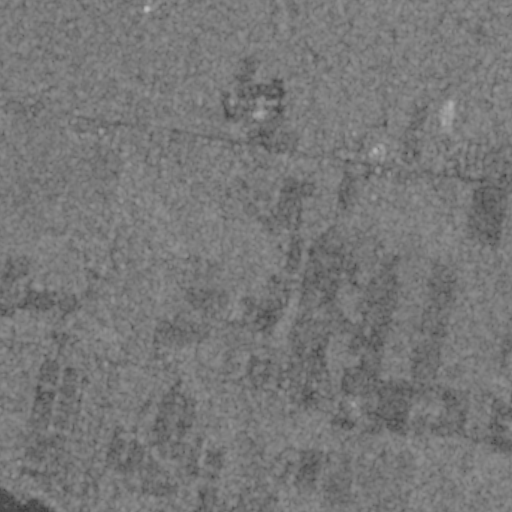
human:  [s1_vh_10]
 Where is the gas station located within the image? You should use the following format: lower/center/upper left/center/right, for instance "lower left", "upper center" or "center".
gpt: The gas station is located in the upper right of the image.
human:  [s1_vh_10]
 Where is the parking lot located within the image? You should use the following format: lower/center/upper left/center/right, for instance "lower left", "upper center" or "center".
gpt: The parking lot is located in the upper center of the image.
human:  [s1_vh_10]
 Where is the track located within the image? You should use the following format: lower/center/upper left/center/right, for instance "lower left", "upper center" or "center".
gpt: The track is located in the center of the image.
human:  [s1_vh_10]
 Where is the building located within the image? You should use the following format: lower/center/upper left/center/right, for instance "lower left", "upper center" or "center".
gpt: There is no building in the image.

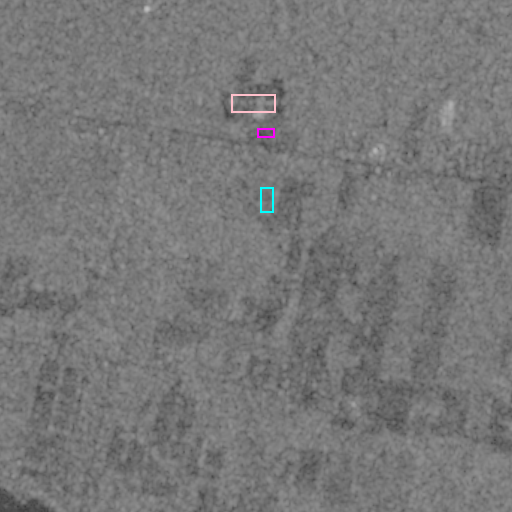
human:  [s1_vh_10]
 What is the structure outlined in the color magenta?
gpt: The structure outlined in magenta is a parking lot.
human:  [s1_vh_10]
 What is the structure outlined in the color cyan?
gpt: The structure outlined in cyan is a track.
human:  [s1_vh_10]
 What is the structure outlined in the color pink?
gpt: The structure outlined in pink is a building.
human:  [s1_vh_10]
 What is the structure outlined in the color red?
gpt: There is no red outline.